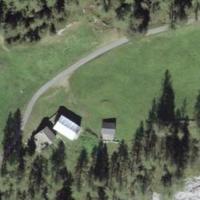
EUNIS habitat code: 41
Species observed at this site:
Arnica montana